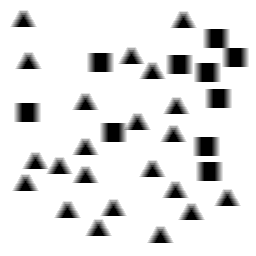
Squares: 10
Triangles: 22
Stars: 0
Total shapes: 32